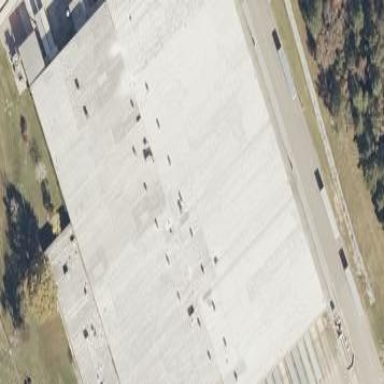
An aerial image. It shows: Industrial building.